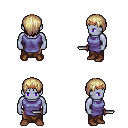
a pixel art fantasy rpg character, male body template, dark elf, purple skin, chain tabard jacket, robe skirt, white blonde plain hairstyle, bronze tiara, brown shoes, dagger, four views (front, back, left, right), 2x2 character sprite sheet, small pixel art, hard edges, no anti-aliasing